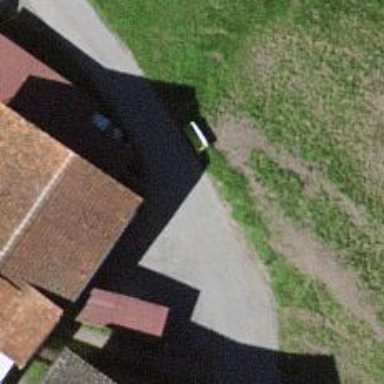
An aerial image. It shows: Driveway.